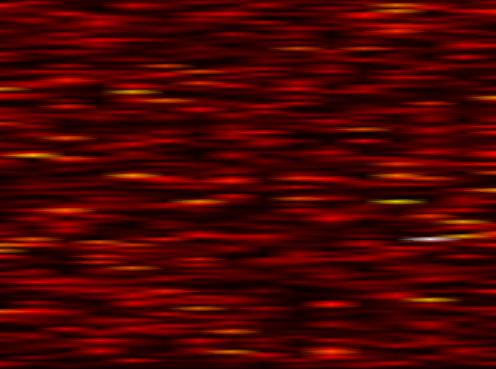
Label: FOFDM